Question: I do have 5 shops:
<URL>
<URL>
<URL>
<URL>
<URL>
But everytime i click on the url for a categroy it keeps giving a Magento 404 error.
I did copy the index.php and htaccess to that subdirs and changed this line:
'''
/* Store or website code */
$mageRunCode = isset($_SERVER['MAGE_RUN_CODE']) ? $_SERVER['MAGE_RUN_CODE'] : 'subshop1';
/* Run store or run website */
$mageRunType = isset($_SERVER['MAGE_RUN_TYPE']) ? $_SERVER['MAGE_RUN_TYPE'] : 'website';
'''
I also changed the configuration of that specific website:

The 404 comes to cms pages and category pages. Can't figure it out.
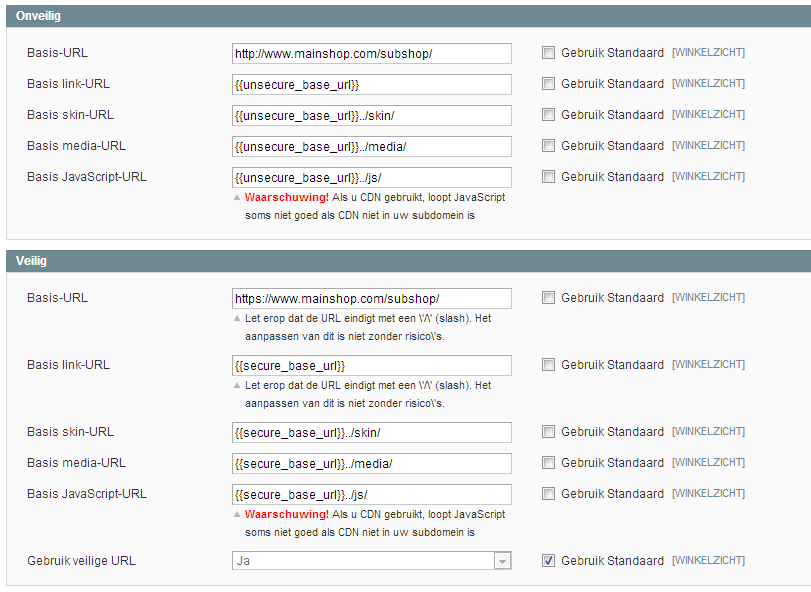
Answer: Magento creates a full links like this:
'''
{{unsecure_base_url}}../skin/
http://www.example.com/shop/../skin/
'''
which wont work ofcourse... Try inserting the full links ;)
Like this:
<URL>